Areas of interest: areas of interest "Blue Sky Holy Wood Home Plaza (North Construction Street)"
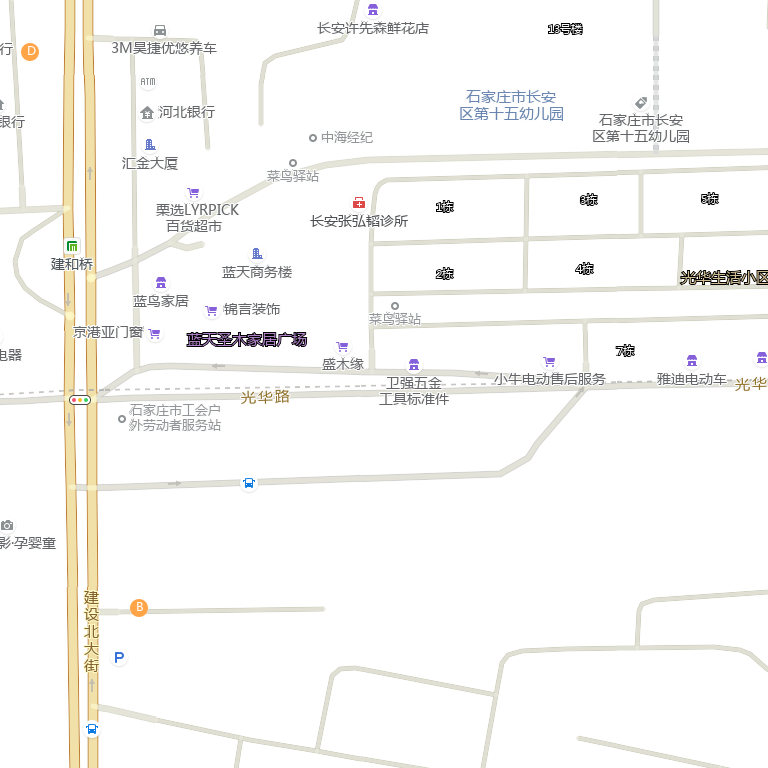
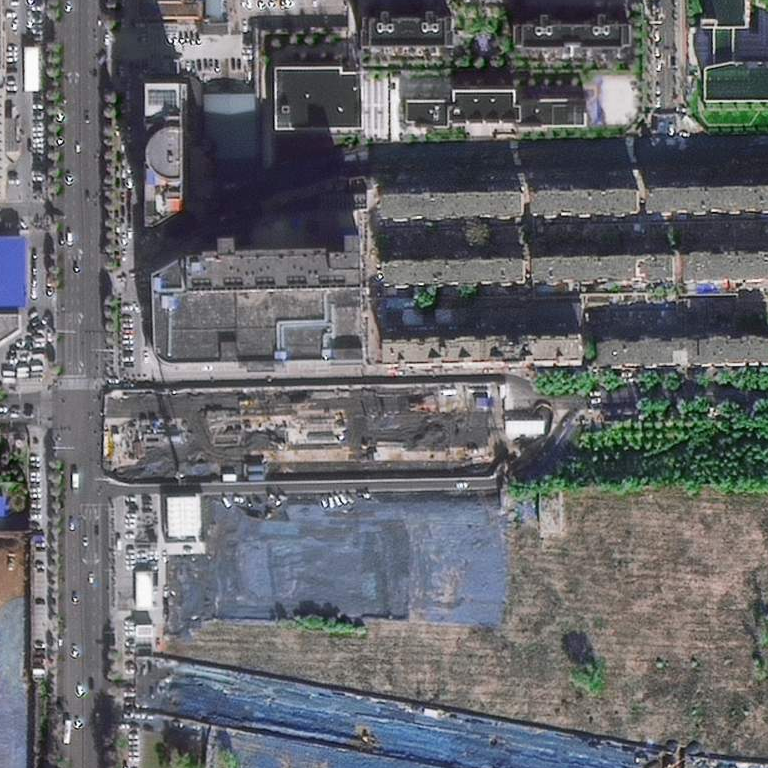